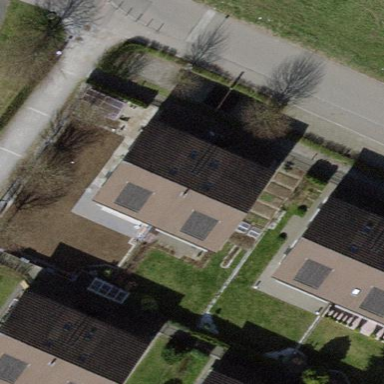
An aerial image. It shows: Terrace building.